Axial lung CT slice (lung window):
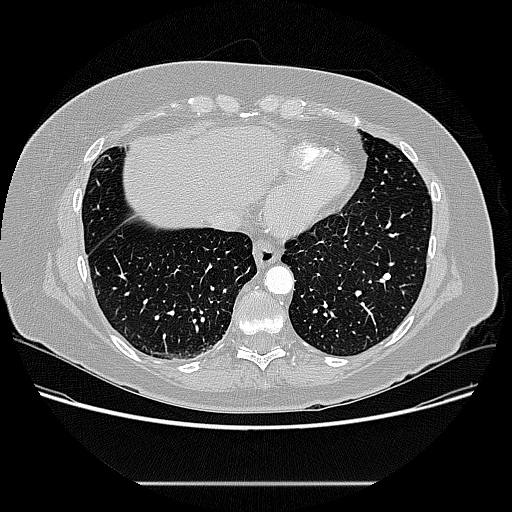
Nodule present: no